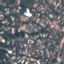
Label: Residential